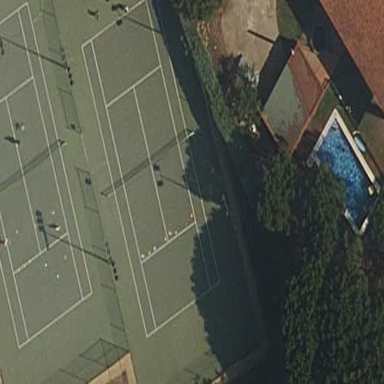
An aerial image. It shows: Tennis court on the leisure land pitch.